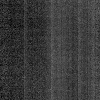
Atmospheric dust classification: dusty